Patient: sex M, age 29
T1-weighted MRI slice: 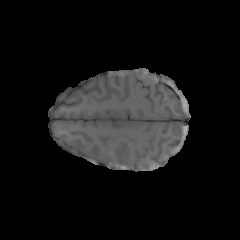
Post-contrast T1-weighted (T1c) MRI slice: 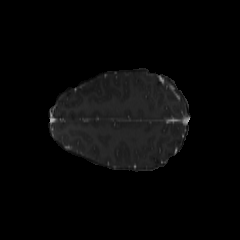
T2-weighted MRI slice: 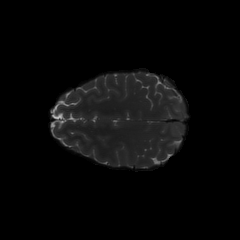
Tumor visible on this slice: no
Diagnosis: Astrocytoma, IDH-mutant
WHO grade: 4